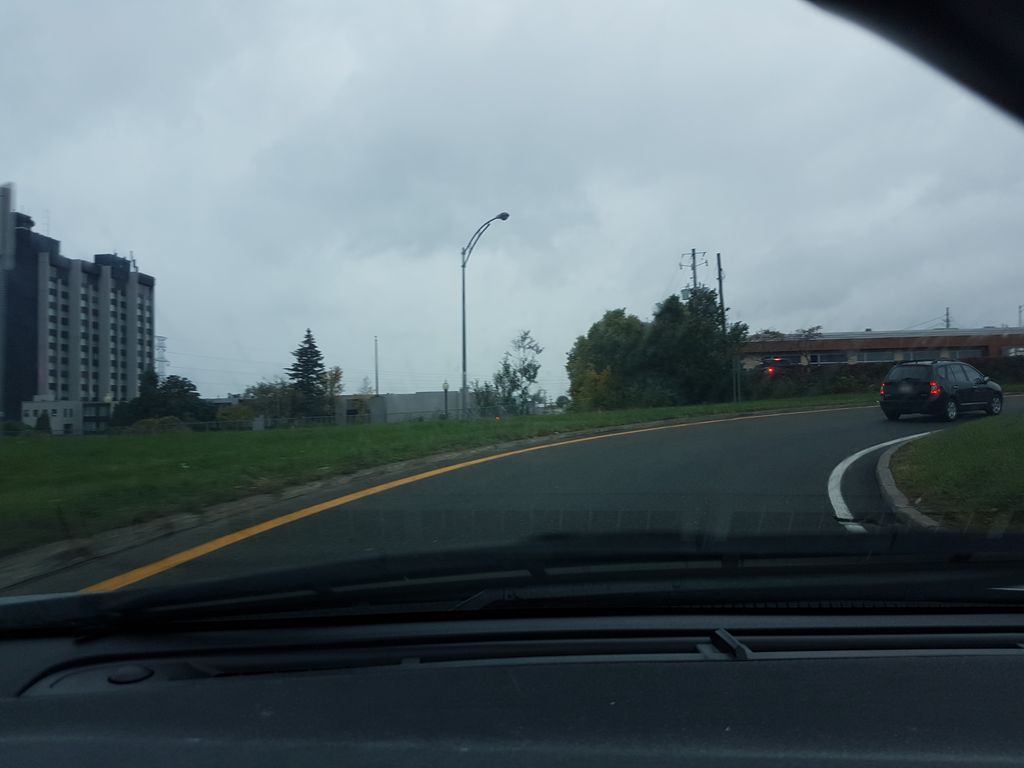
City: quebec_city